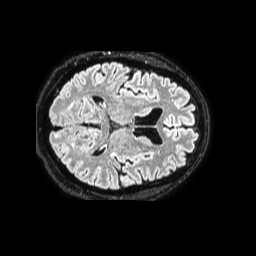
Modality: FLAIR
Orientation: axial
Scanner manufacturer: philips
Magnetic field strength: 1.5 T
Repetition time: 4.8 s
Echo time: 0.3532 s